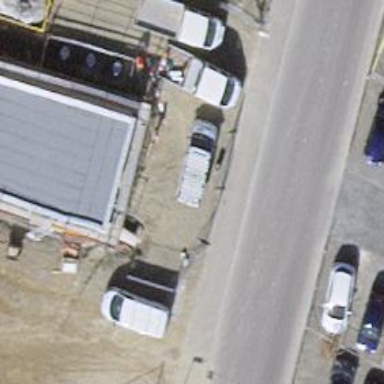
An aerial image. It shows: Parking entrance.